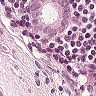
Metastatic tissue present: yes